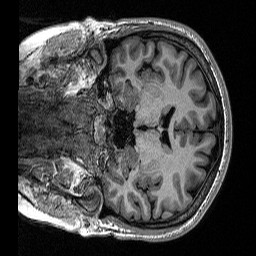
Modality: T1w
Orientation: coronal
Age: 19
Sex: female
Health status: healthy
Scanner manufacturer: siemens
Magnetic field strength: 1.5 T
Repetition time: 2.73 s
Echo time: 0.00357 s